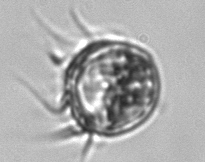
Label: Leegaardiella_ovalis